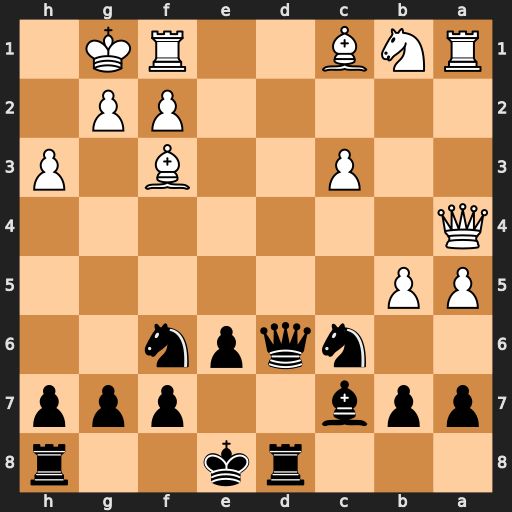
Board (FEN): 3rk2r/ppb2ppp/2nqpn2/PP6/Q7/2P2B1P/5PP1/RNB2RK1
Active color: b
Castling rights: k
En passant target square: -
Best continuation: Qh2#